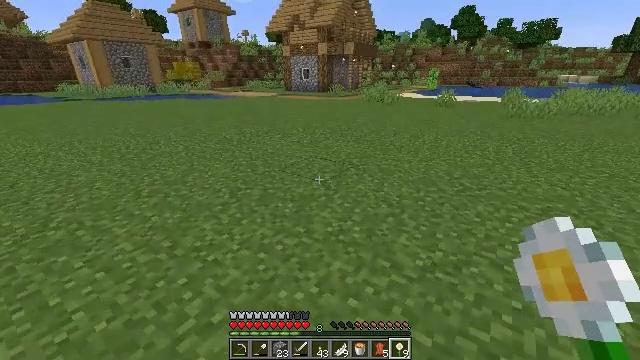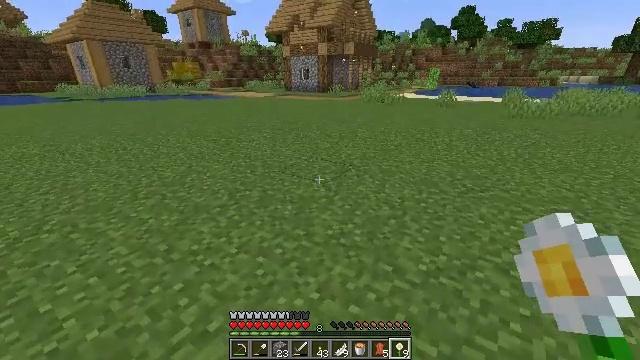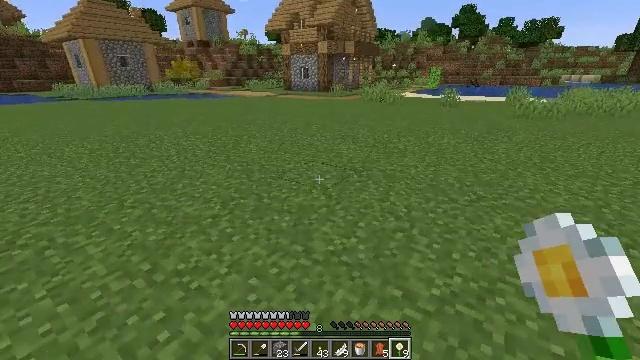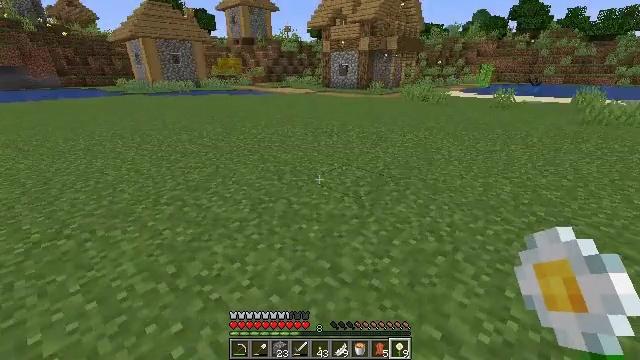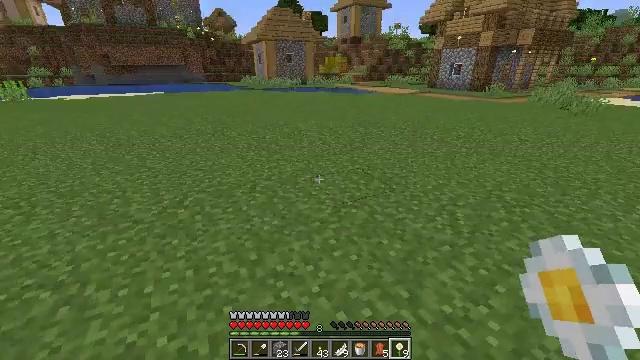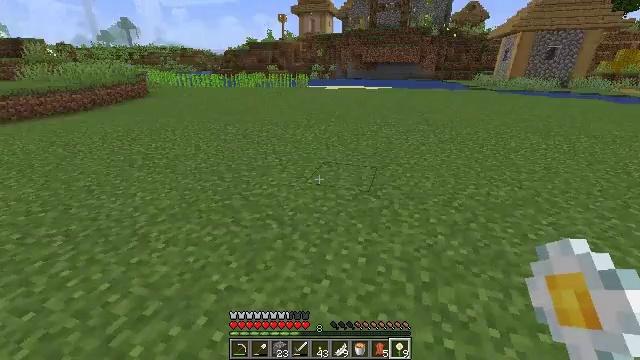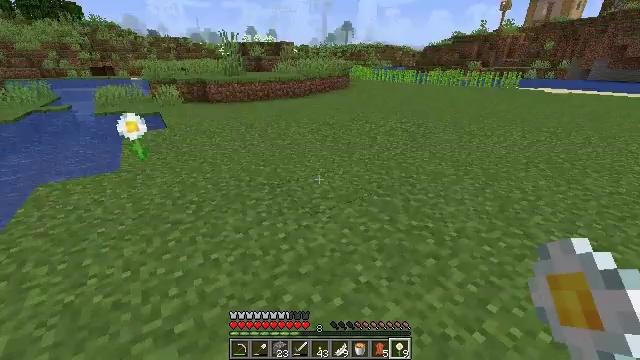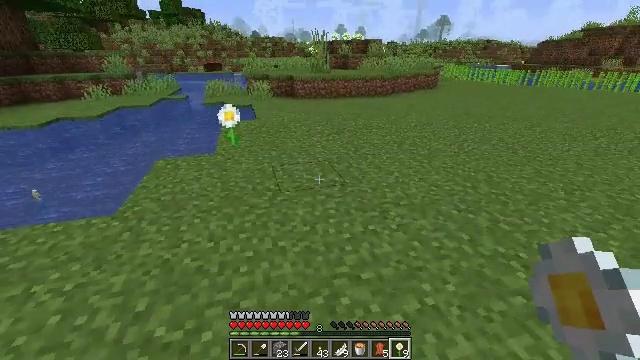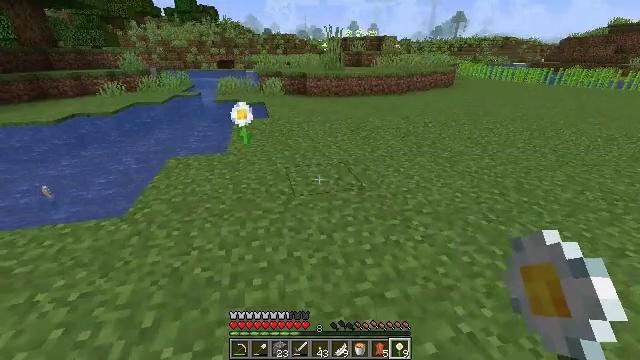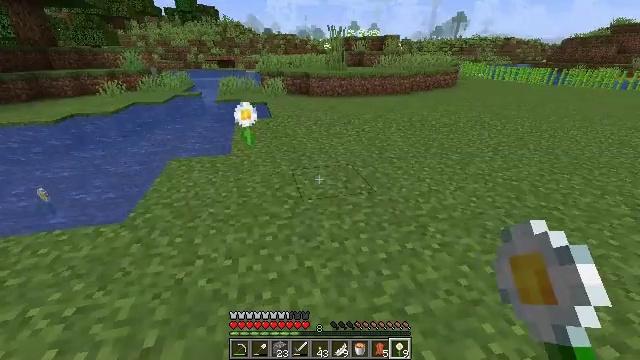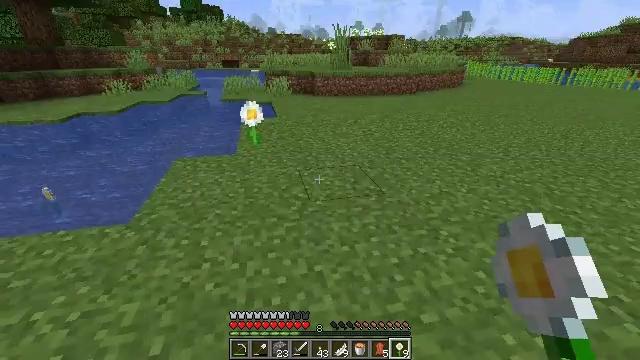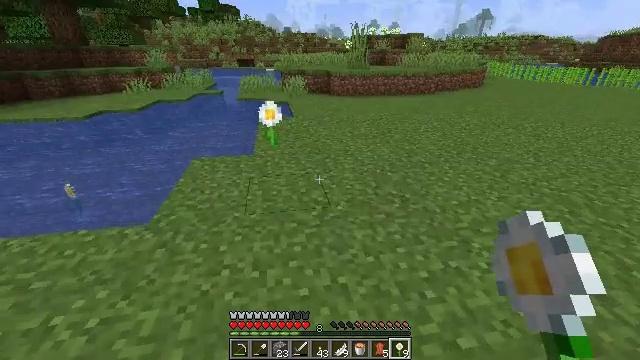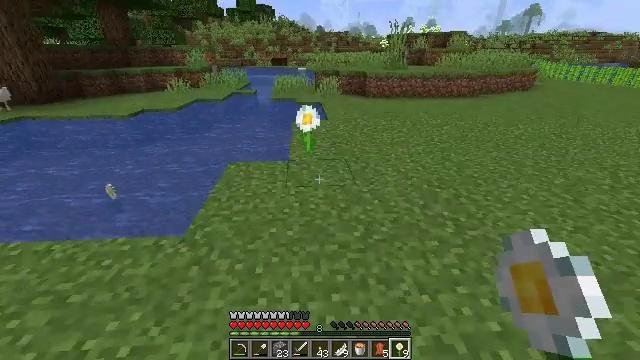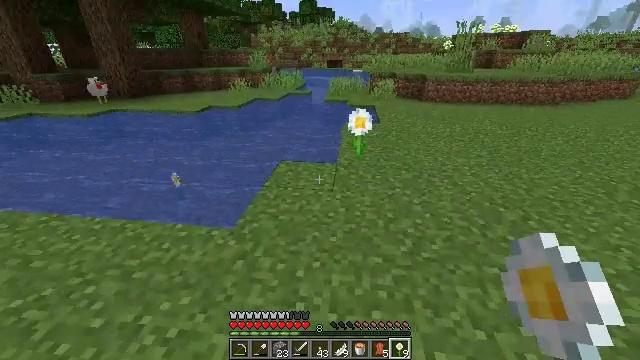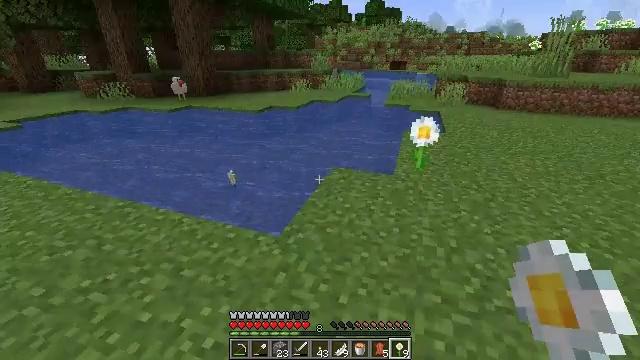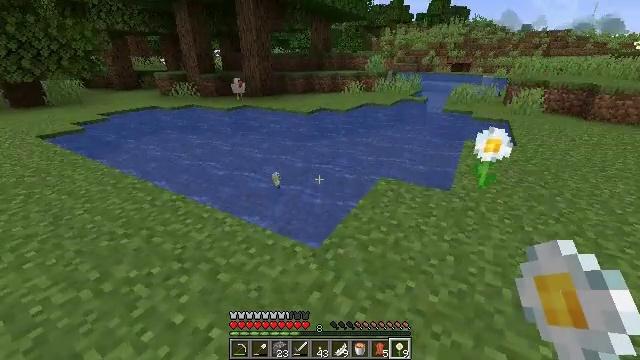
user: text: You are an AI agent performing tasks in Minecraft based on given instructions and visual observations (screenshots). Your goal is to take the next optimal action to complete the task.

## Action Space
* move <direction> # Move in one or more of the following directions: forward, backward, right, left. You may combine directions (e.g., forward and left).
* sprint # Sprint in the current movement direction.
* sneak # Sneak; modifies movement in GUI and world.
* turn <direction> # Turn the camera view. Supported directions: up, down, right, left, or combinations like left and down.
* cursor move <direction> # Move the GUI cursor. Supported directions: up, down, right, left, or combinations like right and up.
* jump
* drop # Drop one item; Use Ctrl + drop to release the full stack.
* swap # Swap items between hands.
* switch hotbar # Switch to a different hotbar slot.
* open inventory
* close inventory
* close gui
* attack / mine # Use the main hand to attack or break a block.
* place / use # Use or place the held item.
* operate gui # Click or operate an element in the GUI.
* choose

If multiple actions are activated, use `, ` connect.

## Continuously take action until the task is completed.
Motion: motion action
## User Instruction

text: Remove an oxeye daisy from the inventory.
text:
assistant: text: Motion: move forward
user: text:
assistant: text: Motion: move forward
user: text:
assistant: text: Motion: move forward, turn left
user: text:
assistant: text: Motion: move forward and move left, turn left
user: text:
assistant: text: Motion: move forward and move left, turn left
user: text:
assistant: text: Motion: move forward and move left, turn left
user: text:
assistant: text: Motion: move forward and move left, turn left
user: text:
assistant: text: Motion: move forward and move left, turn left
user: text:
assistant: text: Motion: move forward and move left
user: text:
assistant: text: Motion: move forward and move left
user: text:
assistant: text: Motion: move forward and move left, turn left
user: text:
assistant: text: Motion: move forward, turn left
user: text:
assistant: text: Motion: move forward, turn left
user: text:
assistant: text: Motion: move forward, turn left
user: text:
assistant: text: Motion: move forward, turn left
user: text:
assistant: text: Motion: move forward, turn left
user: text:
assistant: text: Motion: move forward, turn left
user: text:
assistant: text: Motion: move forward, turn left
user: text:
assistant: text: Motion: move forward, turn left
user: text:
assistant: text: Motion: move forward, turn left
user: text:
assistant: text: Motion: move forward
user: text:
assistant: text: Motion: move forward
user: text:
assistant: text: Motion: move forward
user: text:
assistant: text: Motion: move forward
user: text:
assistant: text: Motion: move forward
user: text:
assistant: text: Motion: move forward, turn right
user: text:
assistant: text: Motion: turn right
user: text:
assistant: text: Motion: turn right, open inventory
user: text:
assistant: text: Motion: open inventory
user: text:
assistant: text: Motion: cursor move right and down, open inventory